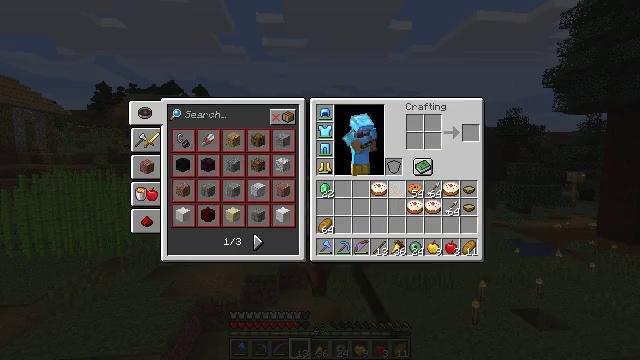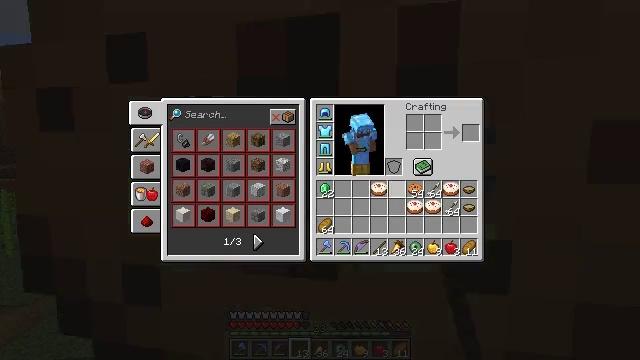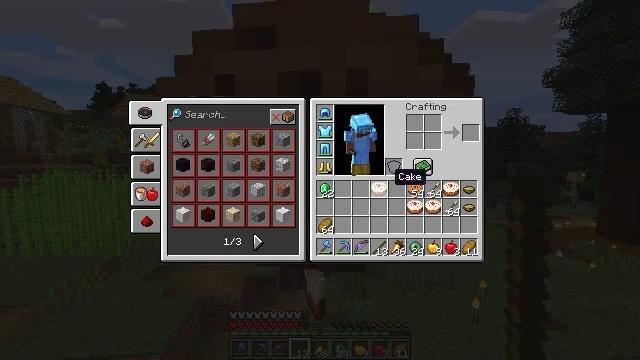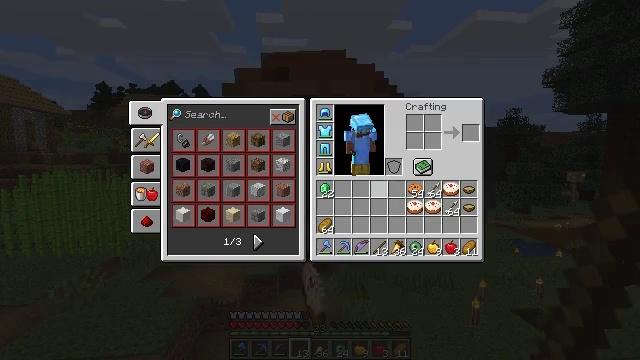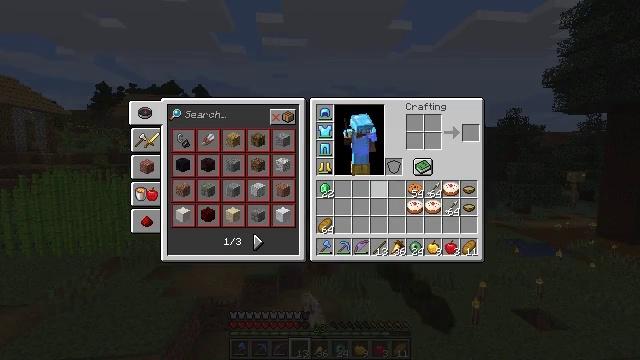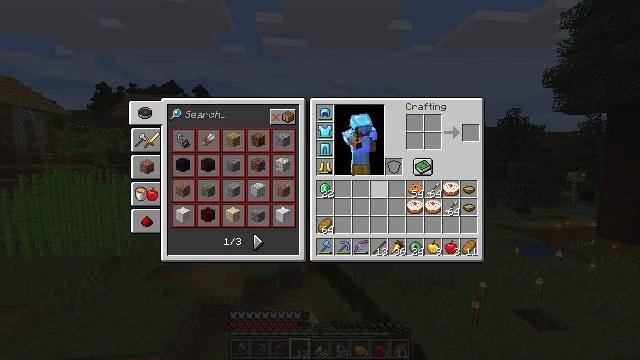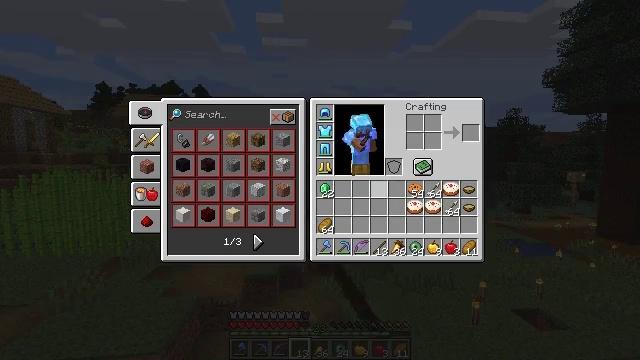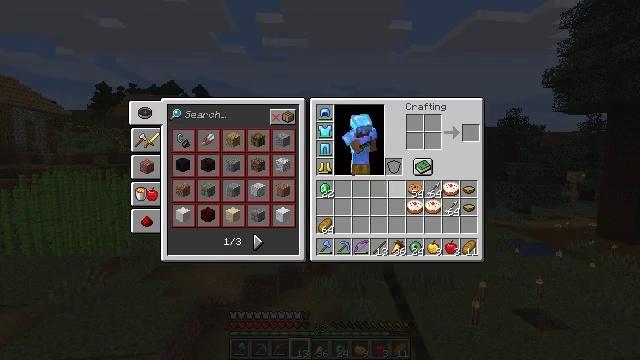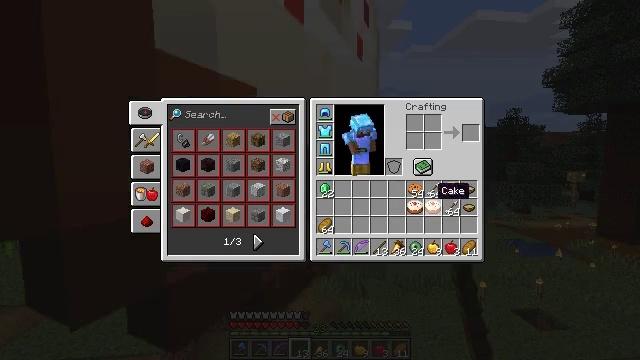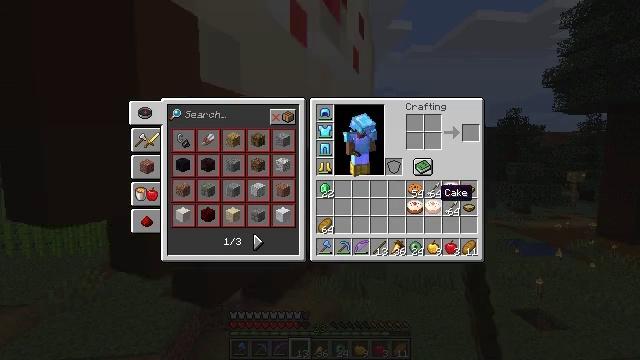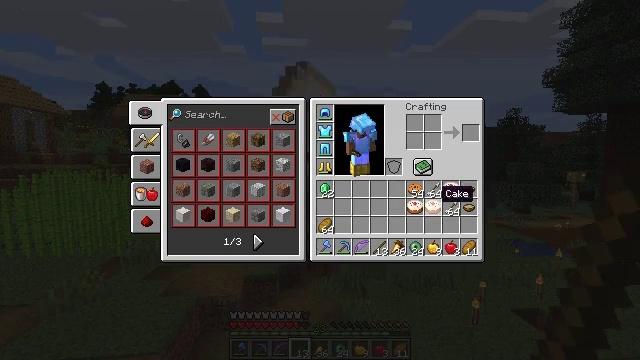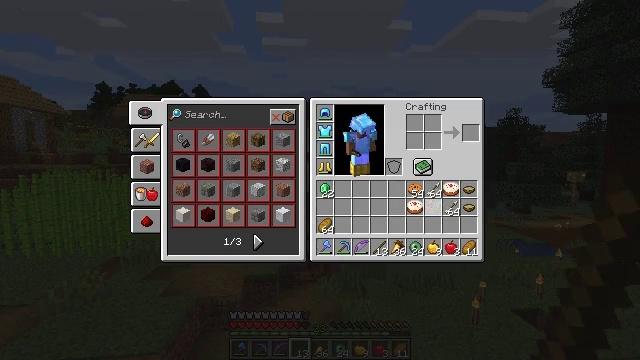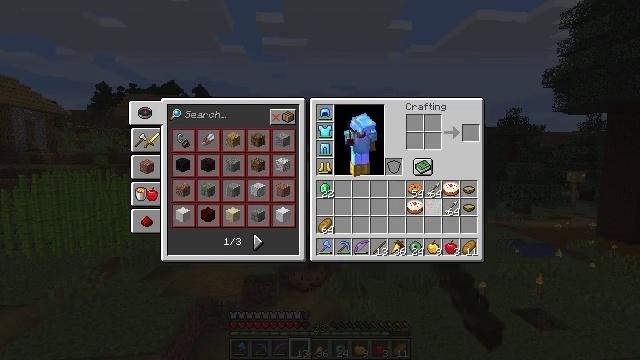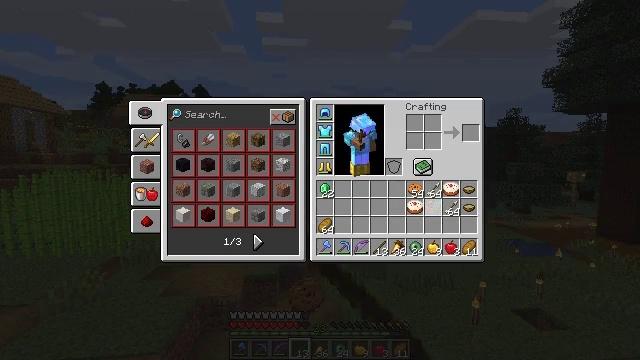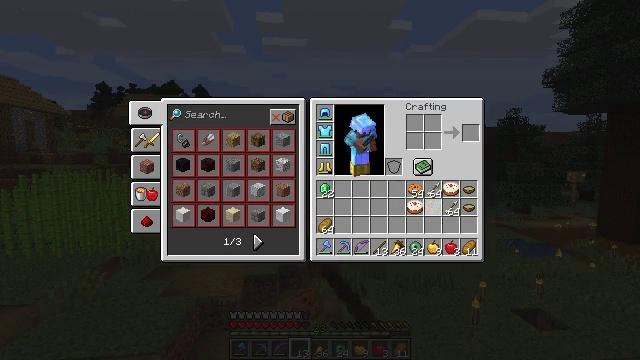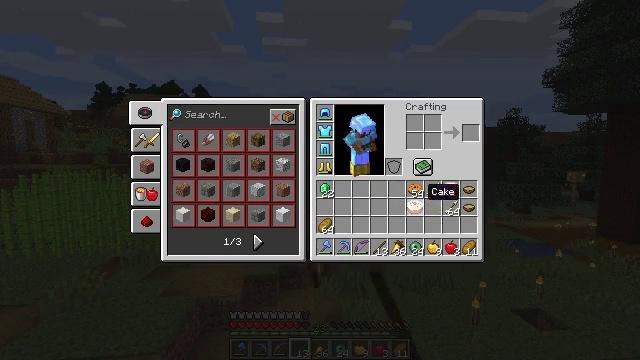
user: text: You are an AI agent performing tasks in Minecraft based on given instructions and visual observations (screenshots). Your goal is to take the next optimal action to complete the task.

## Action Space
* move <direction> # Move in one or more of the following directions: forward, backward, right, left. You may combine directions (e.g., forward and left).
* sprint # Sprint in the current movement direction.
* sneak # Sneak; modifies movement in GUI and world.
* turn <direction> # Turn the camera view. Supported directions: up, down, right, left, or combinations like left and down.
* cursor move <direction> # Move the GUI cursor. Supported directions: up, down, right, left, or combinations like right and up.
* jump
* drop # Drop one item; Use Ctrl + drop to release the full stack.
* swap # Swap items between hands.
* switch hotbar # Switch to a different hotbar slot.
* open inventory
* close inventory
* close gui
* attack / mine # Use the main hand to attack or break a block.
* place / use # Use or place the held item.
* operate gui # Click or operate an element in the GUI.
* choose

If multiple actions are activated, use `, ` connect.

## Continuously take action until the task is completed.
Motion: motion action
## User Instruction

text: Remove a cake from the inventory.
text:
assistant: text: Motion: sprint, drop, open gui
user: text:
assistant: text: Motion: sprint
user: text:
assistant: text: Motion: sprint, drop
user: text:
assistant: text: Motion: sprint, drop
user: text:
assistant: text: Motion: sprint, drop
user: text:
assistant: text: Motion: sprint
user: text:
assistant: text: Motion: sprint, cursor move right, drop
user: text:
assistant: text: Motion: sprint, cursor move right and down, drop
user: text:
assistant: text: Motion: sprint
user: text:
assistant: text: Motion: sprint
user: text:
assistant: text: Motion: sprint, drop
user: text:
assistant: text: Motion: sprint, drop
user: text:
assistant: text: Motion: sprint
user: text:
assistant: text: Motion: sprint, drop
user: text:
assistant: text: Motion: sprint, cursor move left, drop
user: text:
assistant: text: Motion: sprint, drop
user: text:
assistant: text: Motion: sprint
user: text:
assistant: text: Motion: sprint
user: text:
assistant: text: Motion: sprint, drop
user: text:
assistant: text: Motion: sprint, drop
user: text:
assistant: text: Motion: sprint
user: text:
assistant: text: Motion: sprint
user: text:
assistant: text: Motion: sprint, drop
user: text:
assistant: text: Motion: sprint, drop